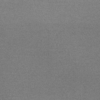
Label: dusty